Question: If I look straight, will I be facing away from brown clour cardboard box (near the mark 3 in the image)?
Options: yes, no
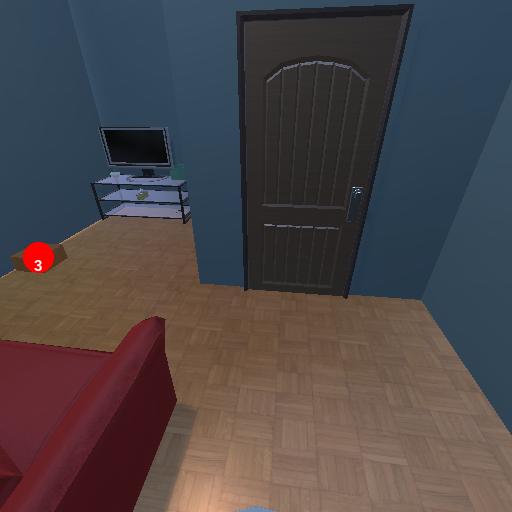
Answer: yes